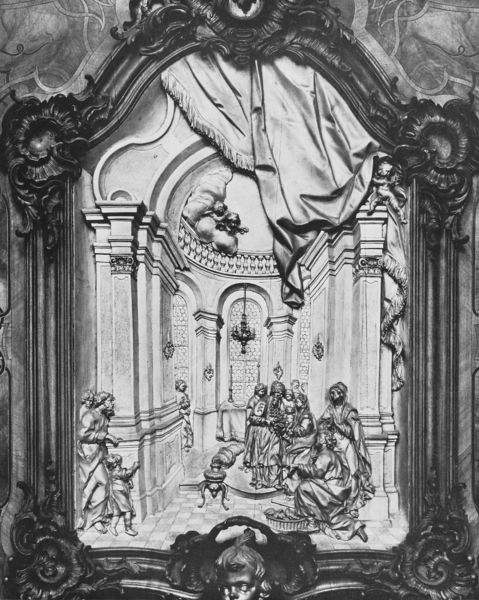
Titel: Zwiefalten, Chorgestühl mit Orgelprospekt
Künstler: Johann Joseph Christian
Standort: Zwiefalten, Abteikirche (EU - D - Schwaben)
Schlagwörter: kopf, mann, wolken, frauen, menschen, fenster, frau, grau, marmor, männer, pfeiler, säule, säulen, weiss, architektur, rahmen, stein, vorhang, kirche, rauch, stoff, kind, personen, person, putto, vase, relief, bogen, rand, kuppel, erhaben, ornamente, kronleuchter, lüster, bronze, balustrade, vorhand